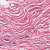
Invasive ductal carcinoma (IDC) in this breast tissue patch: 0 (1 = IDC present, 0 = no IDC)